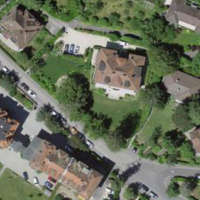
EUNIS habitat code: 55
Species observed at this site:
Quercus robur
Vinca major
Petasites pyrenaicus